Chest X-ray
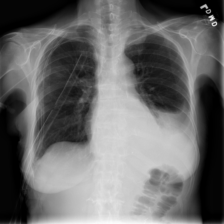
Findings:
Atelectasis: negative
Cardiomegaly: negative
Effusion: positive
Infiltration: positive
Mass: negative
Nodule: negative
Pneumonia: negative
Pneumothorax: positive
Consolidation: negative
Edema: negative
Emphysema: negative
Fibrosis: negative
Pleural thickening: negative
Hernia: negative